Interaction volume radius: 10 \u00c5
Interaction volume height: 15 \u00c5
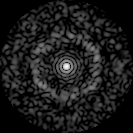
Disorder parameter: 0.8514